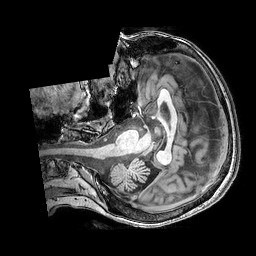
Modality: T1w
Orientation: axial
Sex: female
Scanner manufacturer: philips
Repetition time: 0.008349 s
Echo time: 0.0039 s